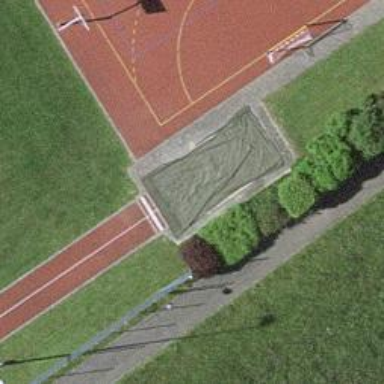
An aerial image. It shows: Long jump pit located in leisure land area.